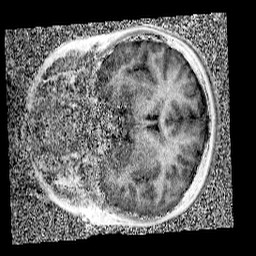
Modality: UNIT1
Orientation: coronal
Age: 10
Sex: female
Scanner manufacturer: siemens
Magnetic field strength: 3 T
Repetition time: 4 s
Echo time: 0.00299 s